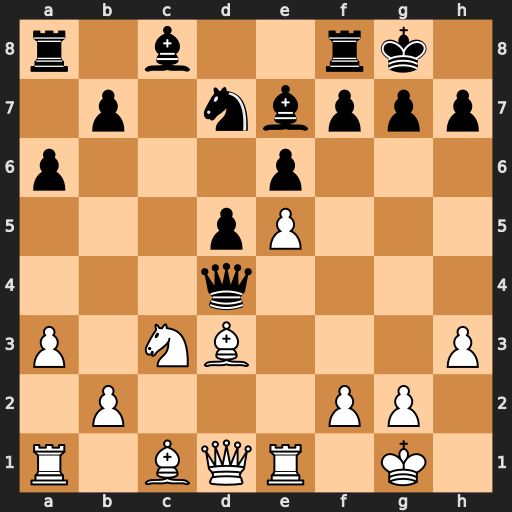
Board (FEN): r1b2rk1/1p1nbppp/p3p3/3pP3/3q4/P1NB3P/1P3PP1/R1BQR1K1
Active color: w
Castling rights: -
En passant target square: -
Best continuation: Bxh7+ Kxh7 Qxd4